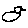
Label: bird